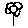
Label: flower